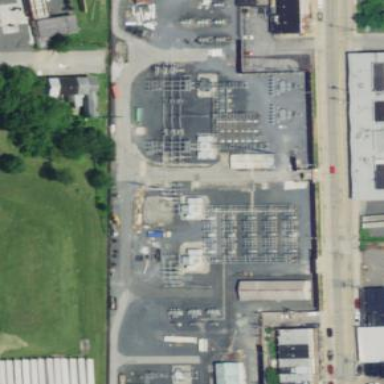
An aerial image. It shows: Distribution power substation surrounded by chain link fence.